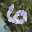
Label: 6